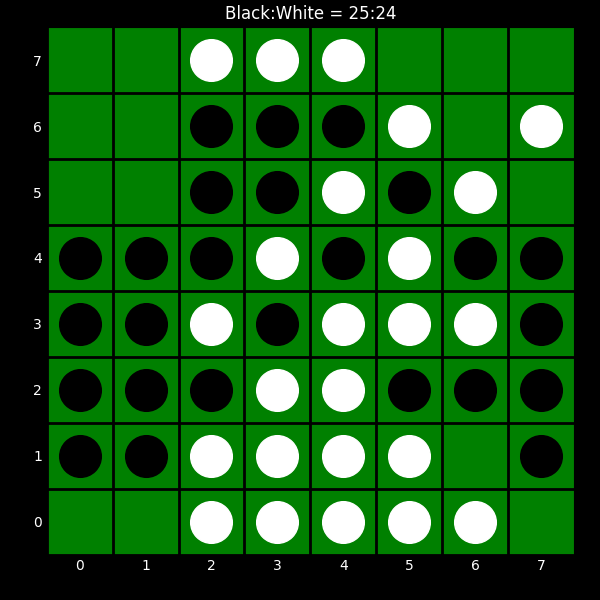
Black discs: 25
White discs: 24